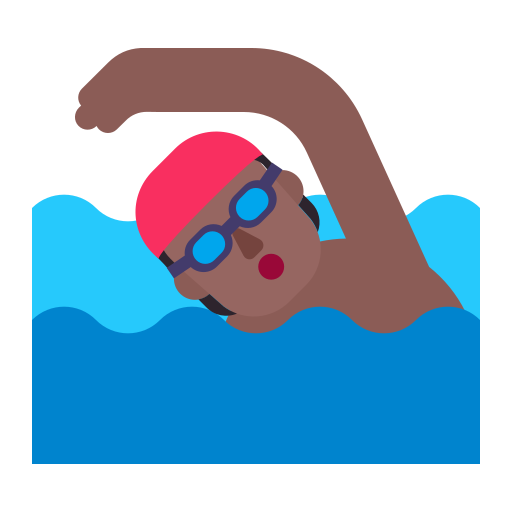
person swimming flat  dark